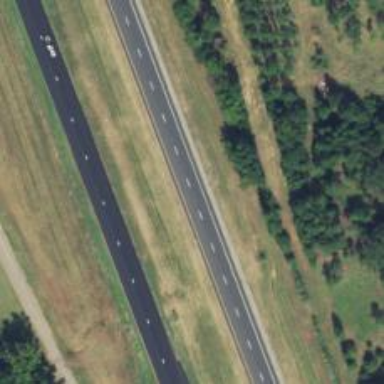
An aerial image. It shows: Expressway with asphalt surface categorized as trunk highway.